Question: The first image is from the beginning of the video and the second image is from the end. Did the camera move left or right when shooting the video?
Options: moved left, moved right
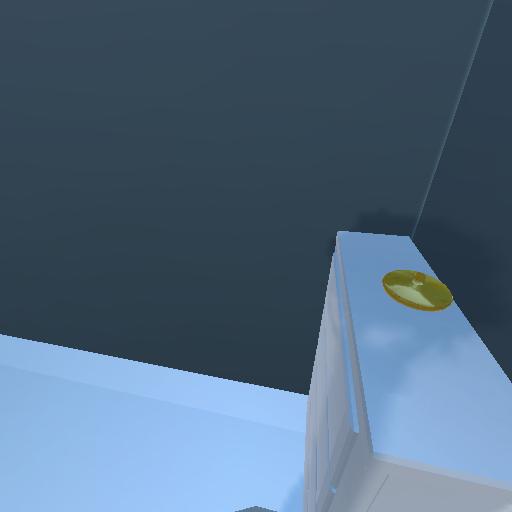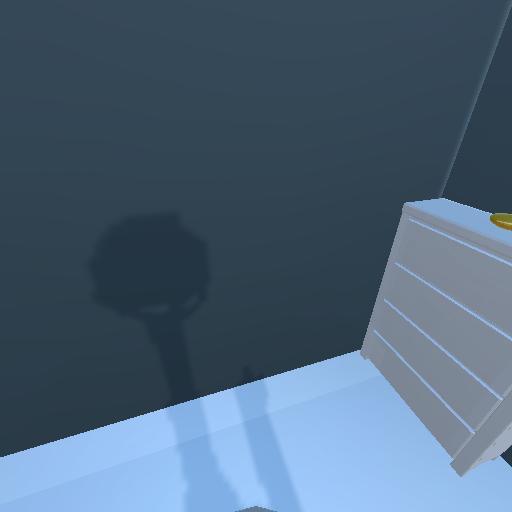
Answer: moved left